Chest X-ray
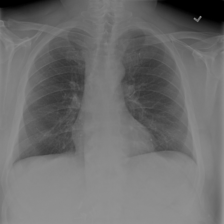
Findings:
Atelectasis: negative
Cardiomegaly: negative
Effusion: negative
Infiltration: negative
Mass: negative
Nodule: negative
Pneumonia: negative
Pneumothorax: negative
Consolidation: negative
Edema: negative
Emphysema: negative
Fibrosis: negative
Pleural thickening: negative
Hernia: negative